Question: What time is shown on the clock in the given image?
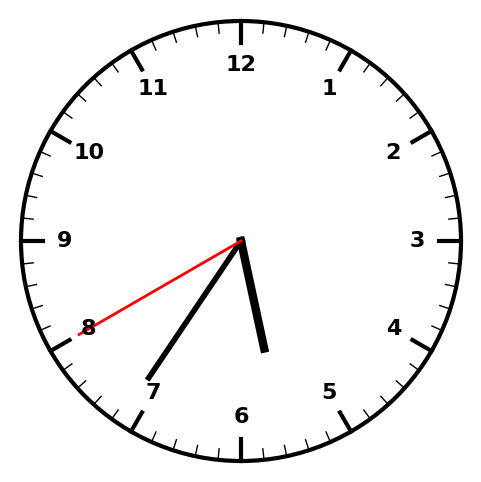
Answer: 05:35:40